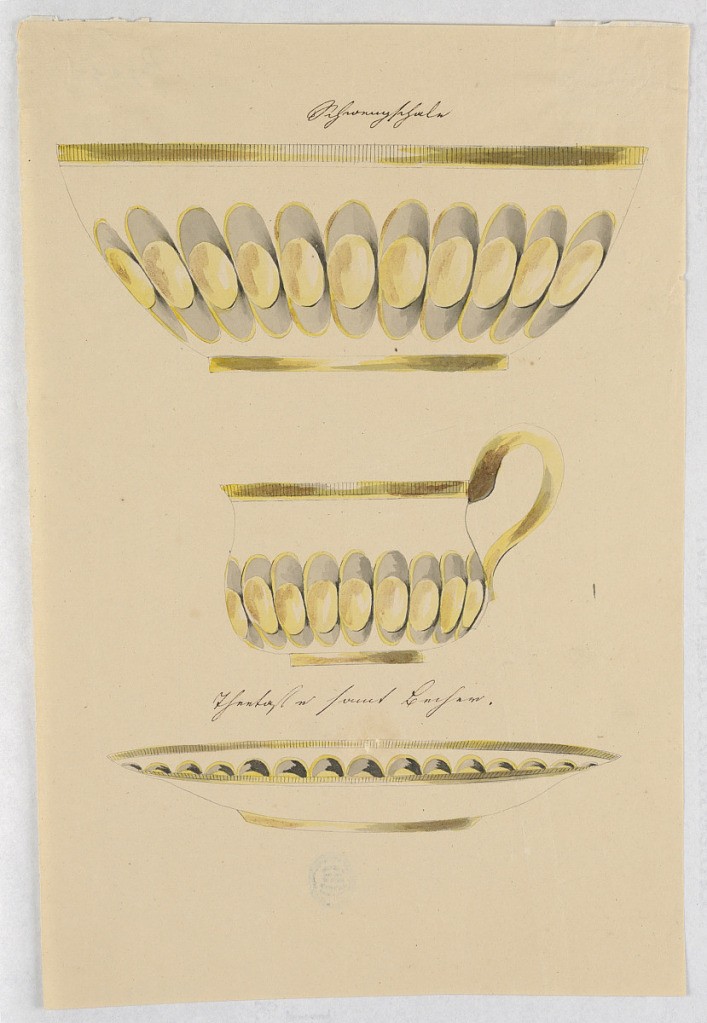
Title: Designs for Bowl, Cup, and Saucer
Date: mid- 19th century
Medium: Brush and gray, yellow, brown watercolor on cream paper
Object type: Drawing
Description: Designs for parts of a tea service, including a bowl, cup, and saucer. Probably made of cut glass, opal, and hyalite. Handle is shown at right. The decorations consist mainly of a row of gray ovoidal holes with gold beads inside, around the bodies. Golden handle and border lines.